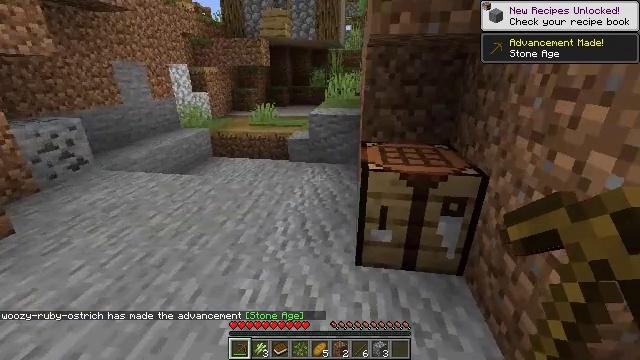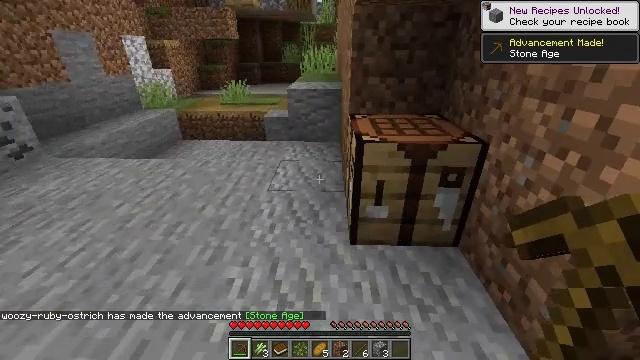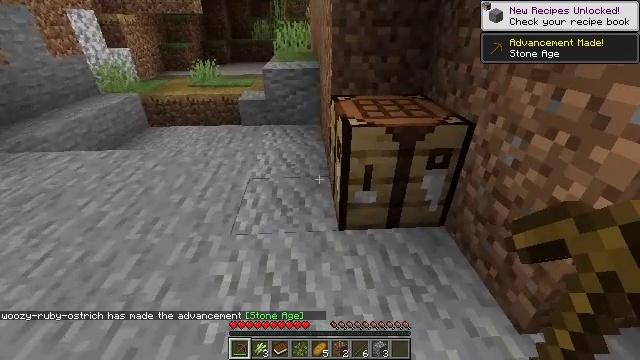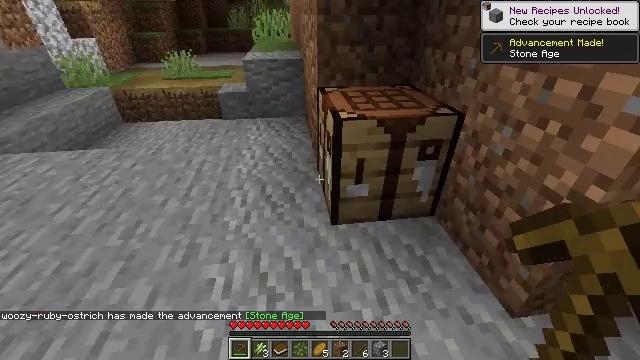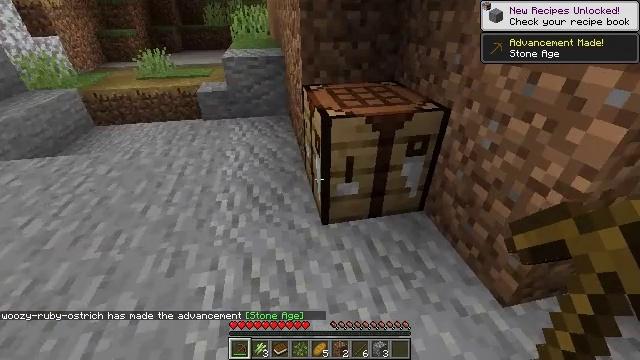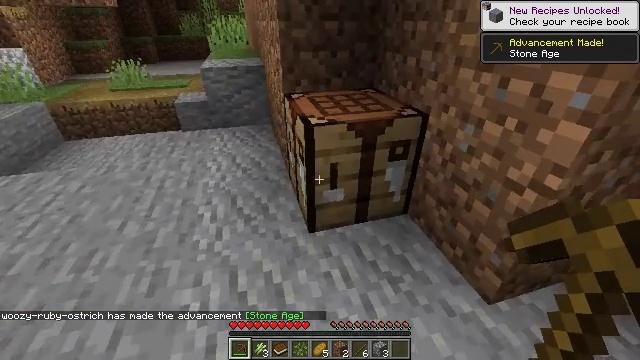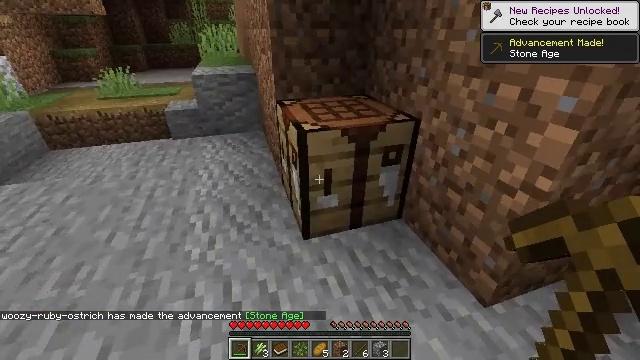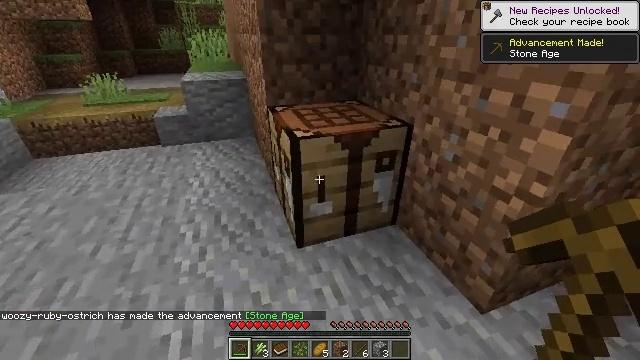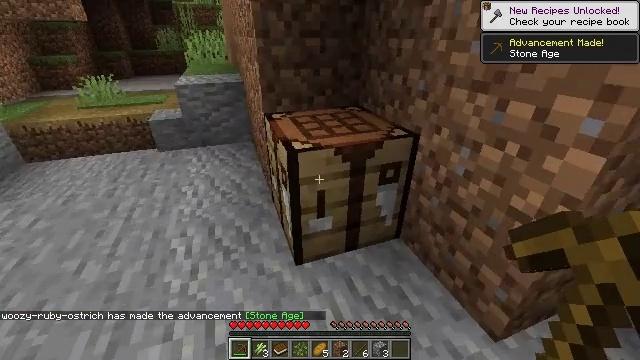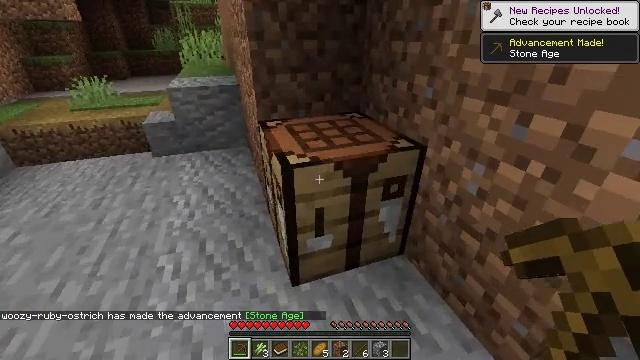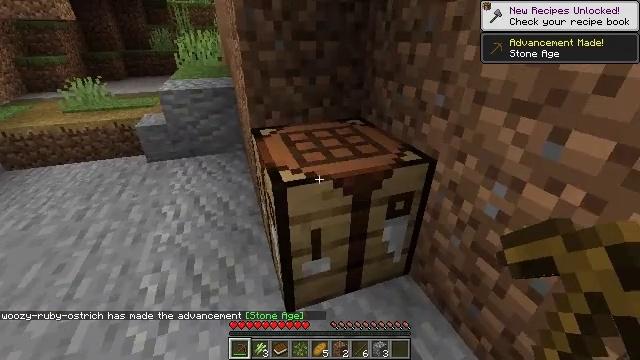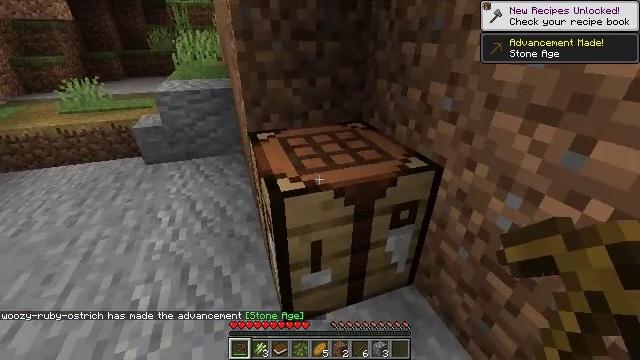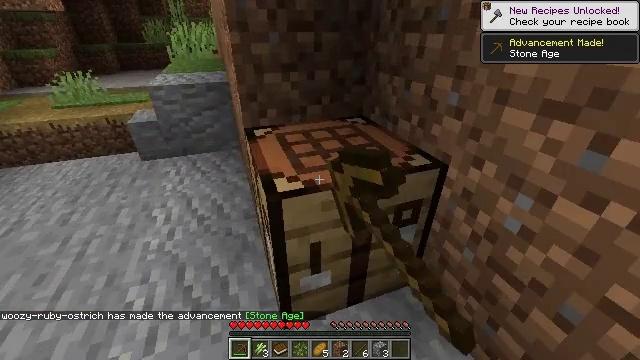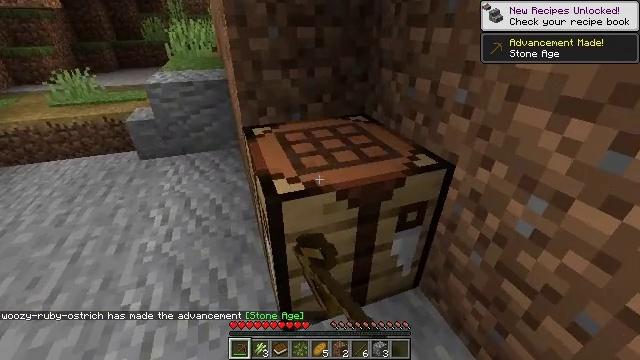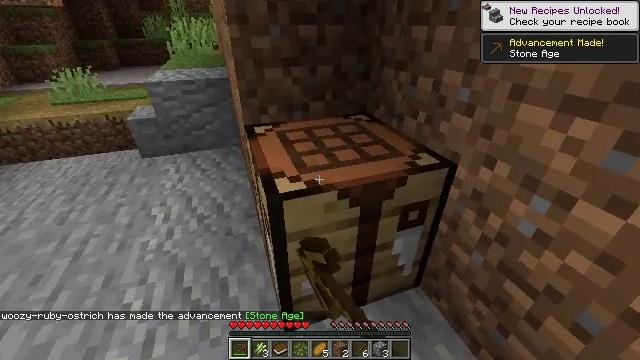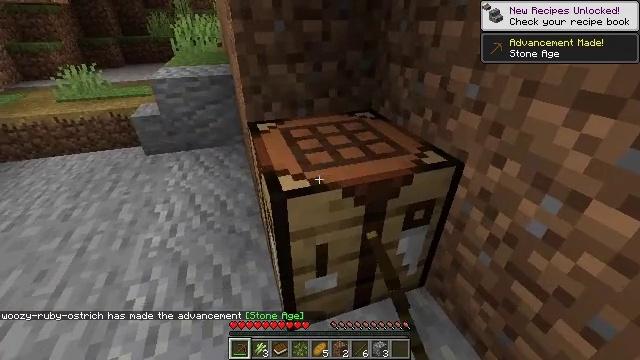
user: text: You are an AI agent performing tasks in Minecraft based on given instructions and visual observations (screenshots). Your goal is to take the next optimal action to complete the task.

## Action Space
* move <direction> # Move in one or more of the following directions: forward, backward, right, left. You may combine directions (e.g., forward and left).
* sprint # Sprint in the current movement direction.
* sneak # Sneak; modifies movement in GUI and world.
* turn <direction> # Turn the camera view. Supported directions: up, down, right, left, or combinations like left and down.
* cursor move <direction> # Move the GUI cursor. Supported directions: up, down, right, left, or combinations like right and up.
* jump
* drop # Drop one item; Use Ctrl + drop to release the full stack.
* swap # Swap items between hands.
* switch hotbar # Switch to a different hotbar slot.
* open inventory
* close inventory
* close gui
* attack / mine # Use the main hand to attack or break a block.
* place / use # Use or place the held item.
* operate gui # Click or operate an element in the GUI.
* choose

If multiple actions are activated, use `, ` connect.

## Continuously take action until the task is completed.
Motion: motion action
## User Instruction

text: Combine sticks and cobblestone to craft a stone pickaxe.
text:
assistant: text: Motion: move forward, turn right and down
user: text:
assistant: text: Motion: turn right and down
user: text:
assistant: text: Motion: turn right and down
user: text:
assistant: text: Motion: turn right
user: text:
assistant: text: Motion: turn right and up
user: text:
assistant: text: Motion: turn right and up
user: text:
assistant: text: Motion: move forward, turn right
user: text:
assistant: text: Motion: move forward
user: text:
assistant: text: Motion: move forward
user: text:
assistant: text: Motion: move forward
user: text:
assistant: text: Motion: use / place
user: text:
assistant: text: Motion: turn down, use / place
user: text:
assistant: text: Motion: no_op
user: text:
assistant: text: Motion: no_op
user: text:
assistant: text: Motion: no_op
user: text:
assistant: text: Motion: open gui
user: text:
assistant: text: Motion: no_op
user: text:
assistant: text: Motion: no_op
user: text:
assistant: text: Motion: no_op
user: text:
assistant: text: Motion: no_op
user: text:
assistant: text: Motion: no_op
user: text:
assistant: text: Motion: no_op
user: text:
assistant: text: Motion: cursor move right
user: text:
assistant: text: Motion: no_op
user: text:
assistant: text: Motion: no_op
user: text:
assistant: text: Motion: no_op
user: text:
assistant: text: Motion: no_op
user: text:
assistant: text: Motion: no_op
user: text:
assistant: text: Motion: cursor move down
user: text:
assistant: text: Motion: cursor move down